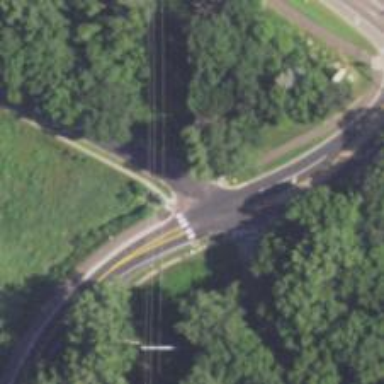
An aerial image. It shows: Unmarked asphalt crossing on cycleway road.